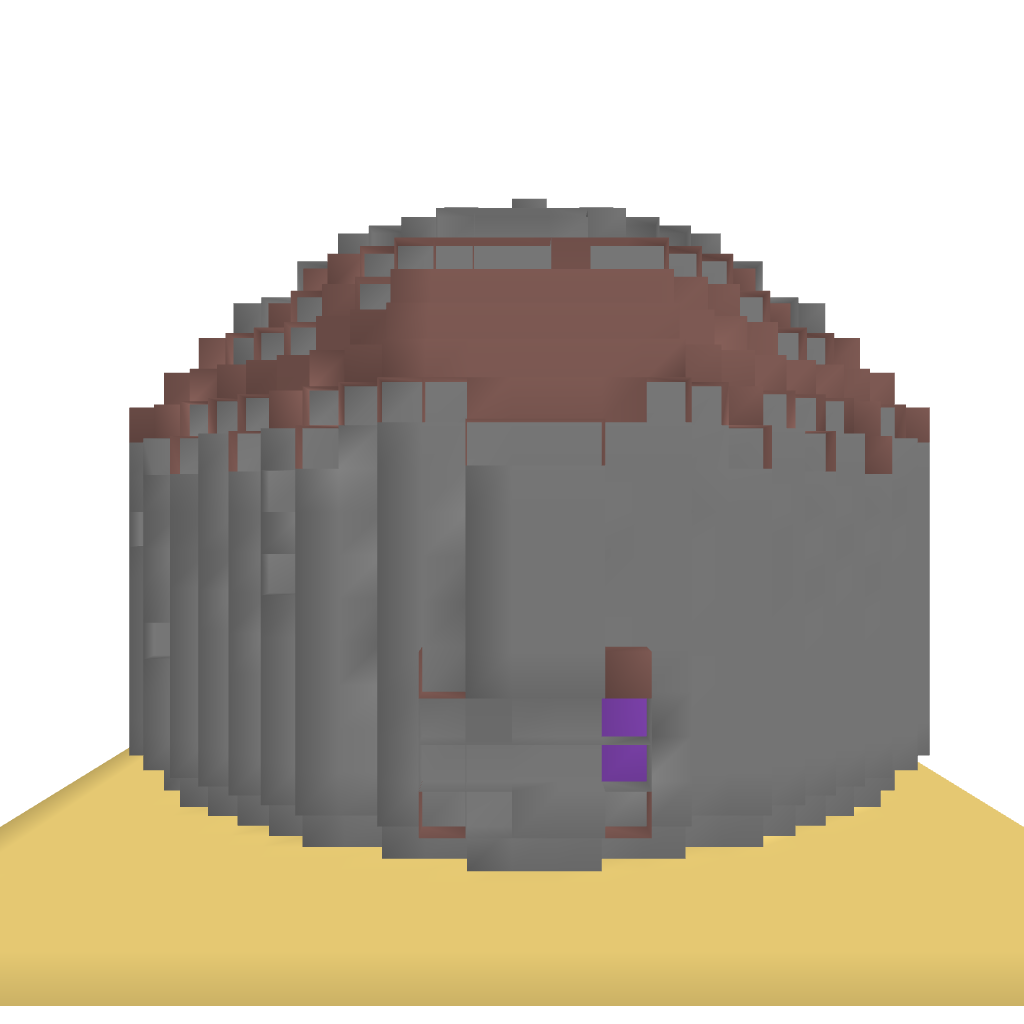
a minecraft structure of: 3d skull house looks like a large stone